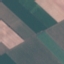
Land use / land cover class: AnnualCrop